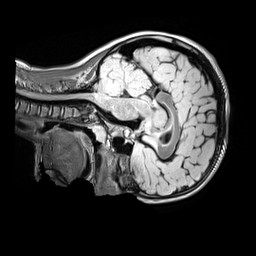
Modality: FLAIR
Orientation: sagittal
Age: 10
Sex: male
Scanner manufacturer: siemens
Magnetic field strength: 3 T
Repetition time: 5 s
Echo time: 0.388 s